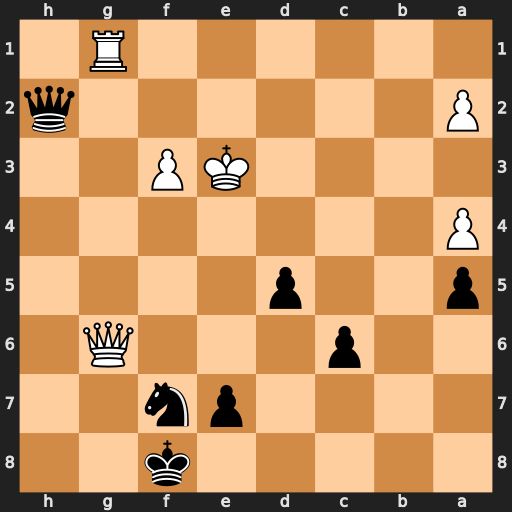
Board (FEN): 5k2/4pn2/2p3Q1/p2p4/P7/4KP2/P6q/6R1
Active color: b
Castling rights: -
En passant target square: -
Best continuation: d4+ Kxd4 Qd2+